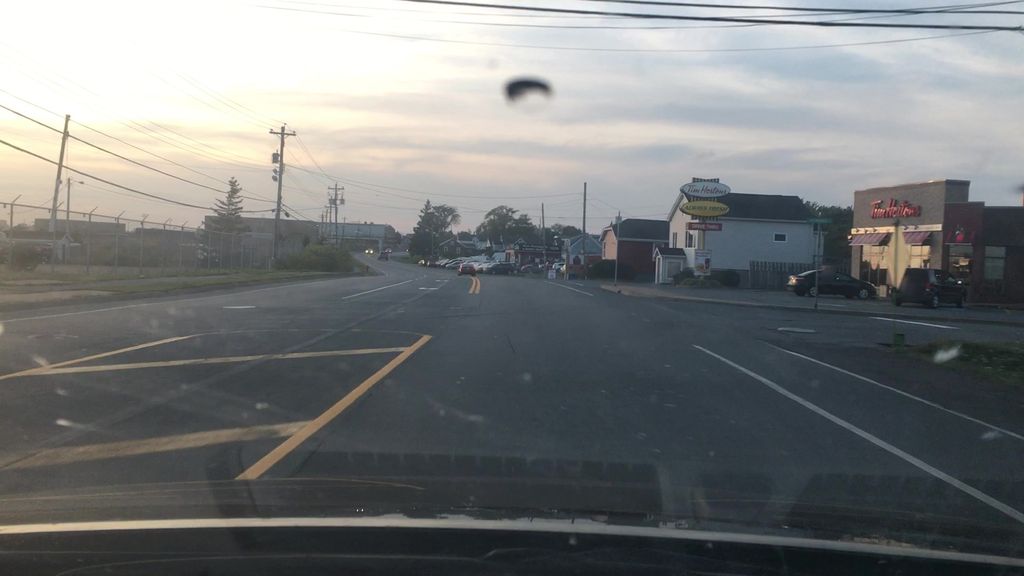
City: halifax